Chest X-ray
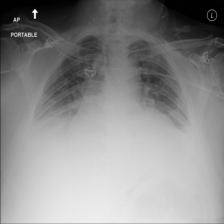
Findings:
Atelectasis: positive
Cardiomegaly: negative
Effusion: positive
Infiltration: positive
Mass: negative
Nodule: negative
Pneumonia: negative
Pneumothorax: negative
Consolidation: negative
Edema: negative
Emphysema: negative
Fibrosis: negative
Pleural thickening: negative
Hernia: negative